七年级 · 计数
如图所示为我国2009～2012年财政收入增长率的折线统计图, 其中2010年我国财政收入约为83100亿元. 给出下列说法: (1)2009年我国财政收入约为83100(121.3 \%)亿元; (2)这4年中，我国年财政收入先增后减; (3)这4年中，2009年我国财政收入最少; 4)这4年中, 2011年我国财政收入最多; (5)2012年我国财政收入约为 $83100(1+24.8 \%)(1+12.8 \%)$ 亿元. 其中正确的个数是 $($ )

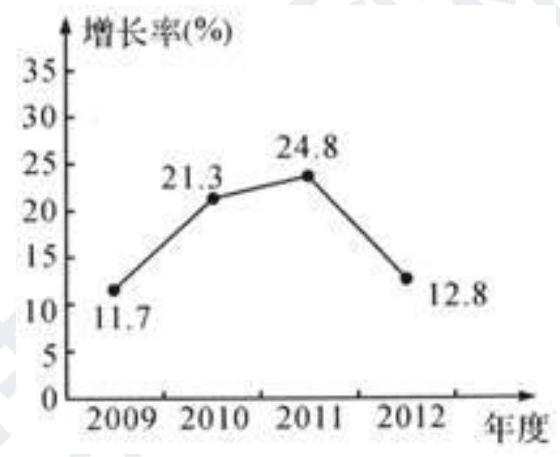
A. 0 个
B. 1 个
C. 2 个
D. 3 个

答案: C
解析: 【答案】C

【解析】

【分析】

此题主要考查了折线统计图, 根据已知图象得出财政收入增长率先增后减, 财政收入始终在增长是解题关键, 根据折线图的意义得出我国年财政收入增长率先增后减, 但是财政收入始终在增长, 分别分析各个说法即可得出答案.

【解答】

解: (1)2009年我国财政收入约为: $\frac{83100}{1+21.3 \%}$ 亿元, 故此选项错误;

(2)这4年中, 我国年财政收入增长率先增后减, 但是财政收入始终增长, 故此选项错误;

(3)这4年中, 2009年我国财政收入最少, 根据我国年财政收入增长率先增后减, 但是财政收入, 始终在增长, 故2009年财政最少; 故此选项正确;

(4)这4年中, 根据我国年财政收入增长率先增后减, 但是始终在增长, 故2012年财政最多; 故此选项错误

(5)2012年我国财政收入约为 $83100(1+24.8 \%)(1+12.8 \%)$ 亿元, 此选项正确;
故正确的有 2 个.

故选 $C$.